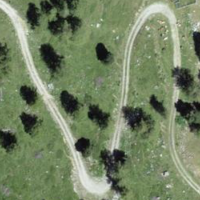
EUNIS habitat code: 26
Species observed at this site:
Vaccinium vitis-idaea
Rumex acetosa